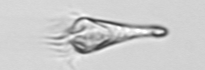
Label: Paratontonia_gracillima